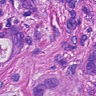
Metastatic tissue present: yes